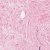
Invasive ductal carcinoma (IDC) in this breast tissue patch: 0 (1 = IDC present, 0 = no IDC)